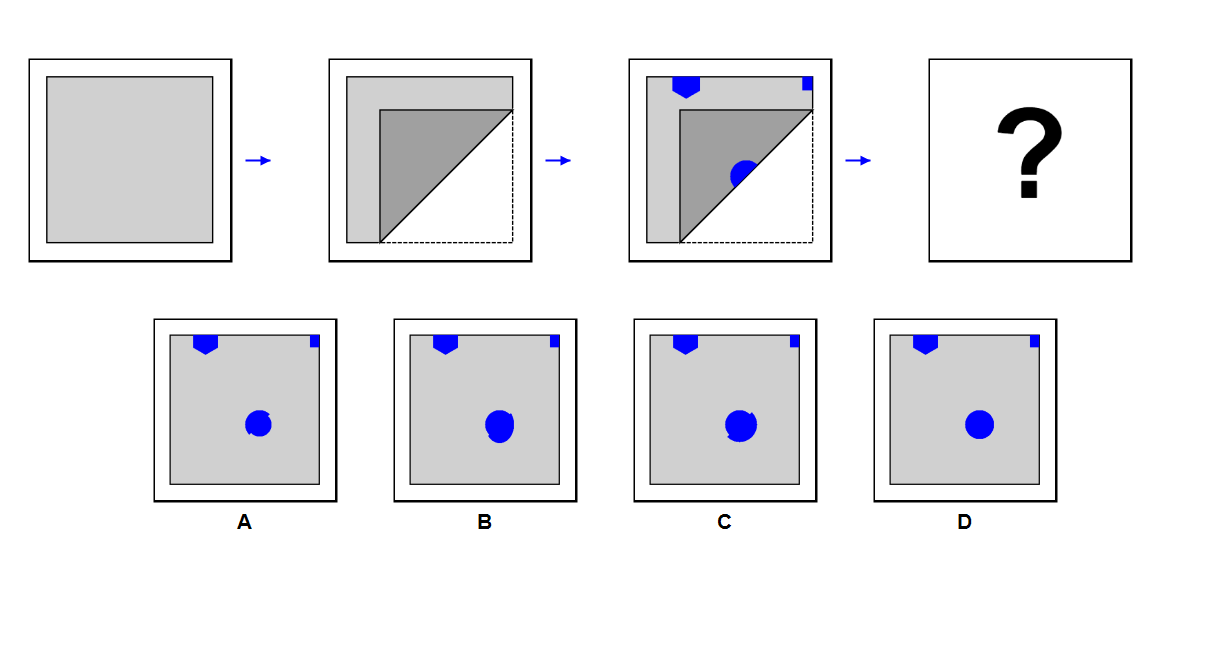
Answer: D